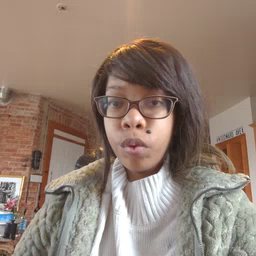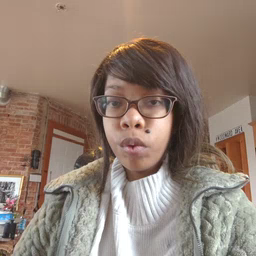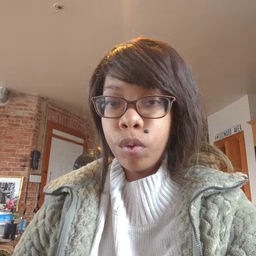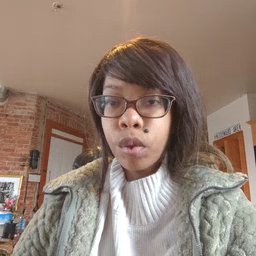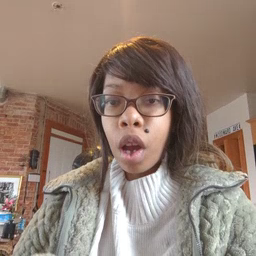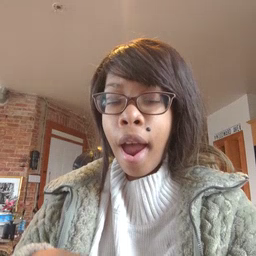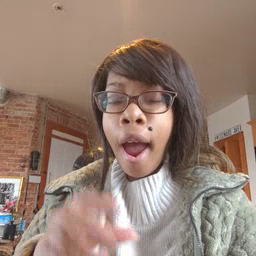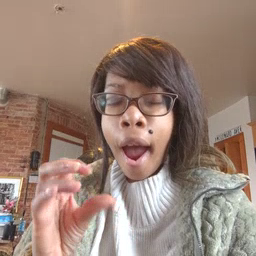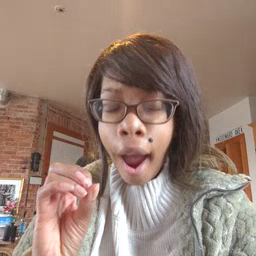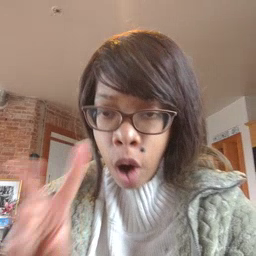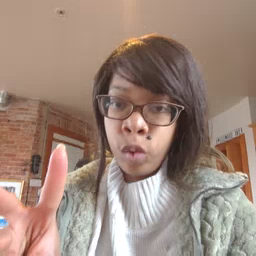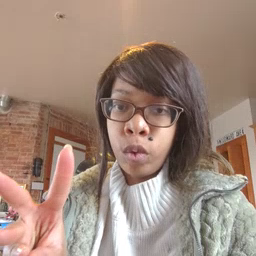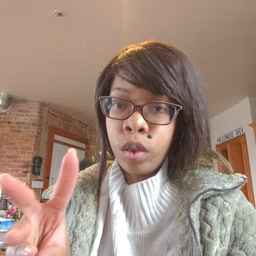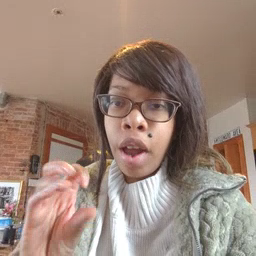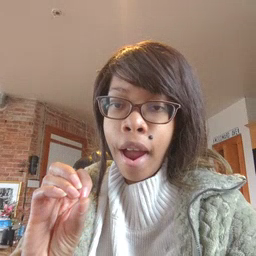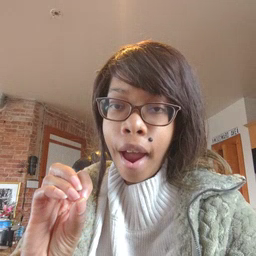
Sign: owie